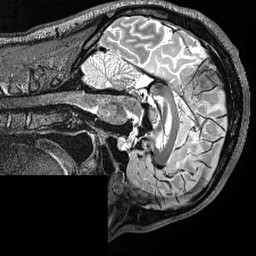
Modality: T2w
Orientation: sagittal
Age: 27
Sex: male